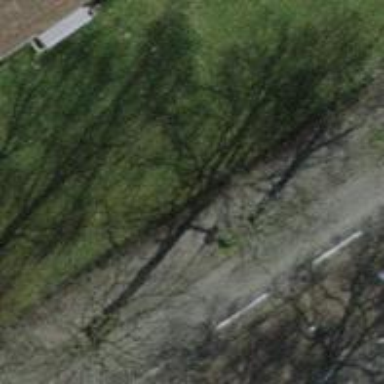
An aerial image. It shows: Avenue of trees.